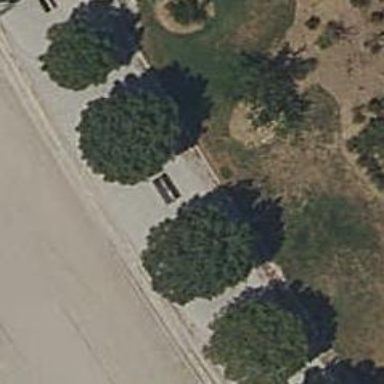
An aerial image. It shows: Row of trees in natural setting.